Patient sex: M
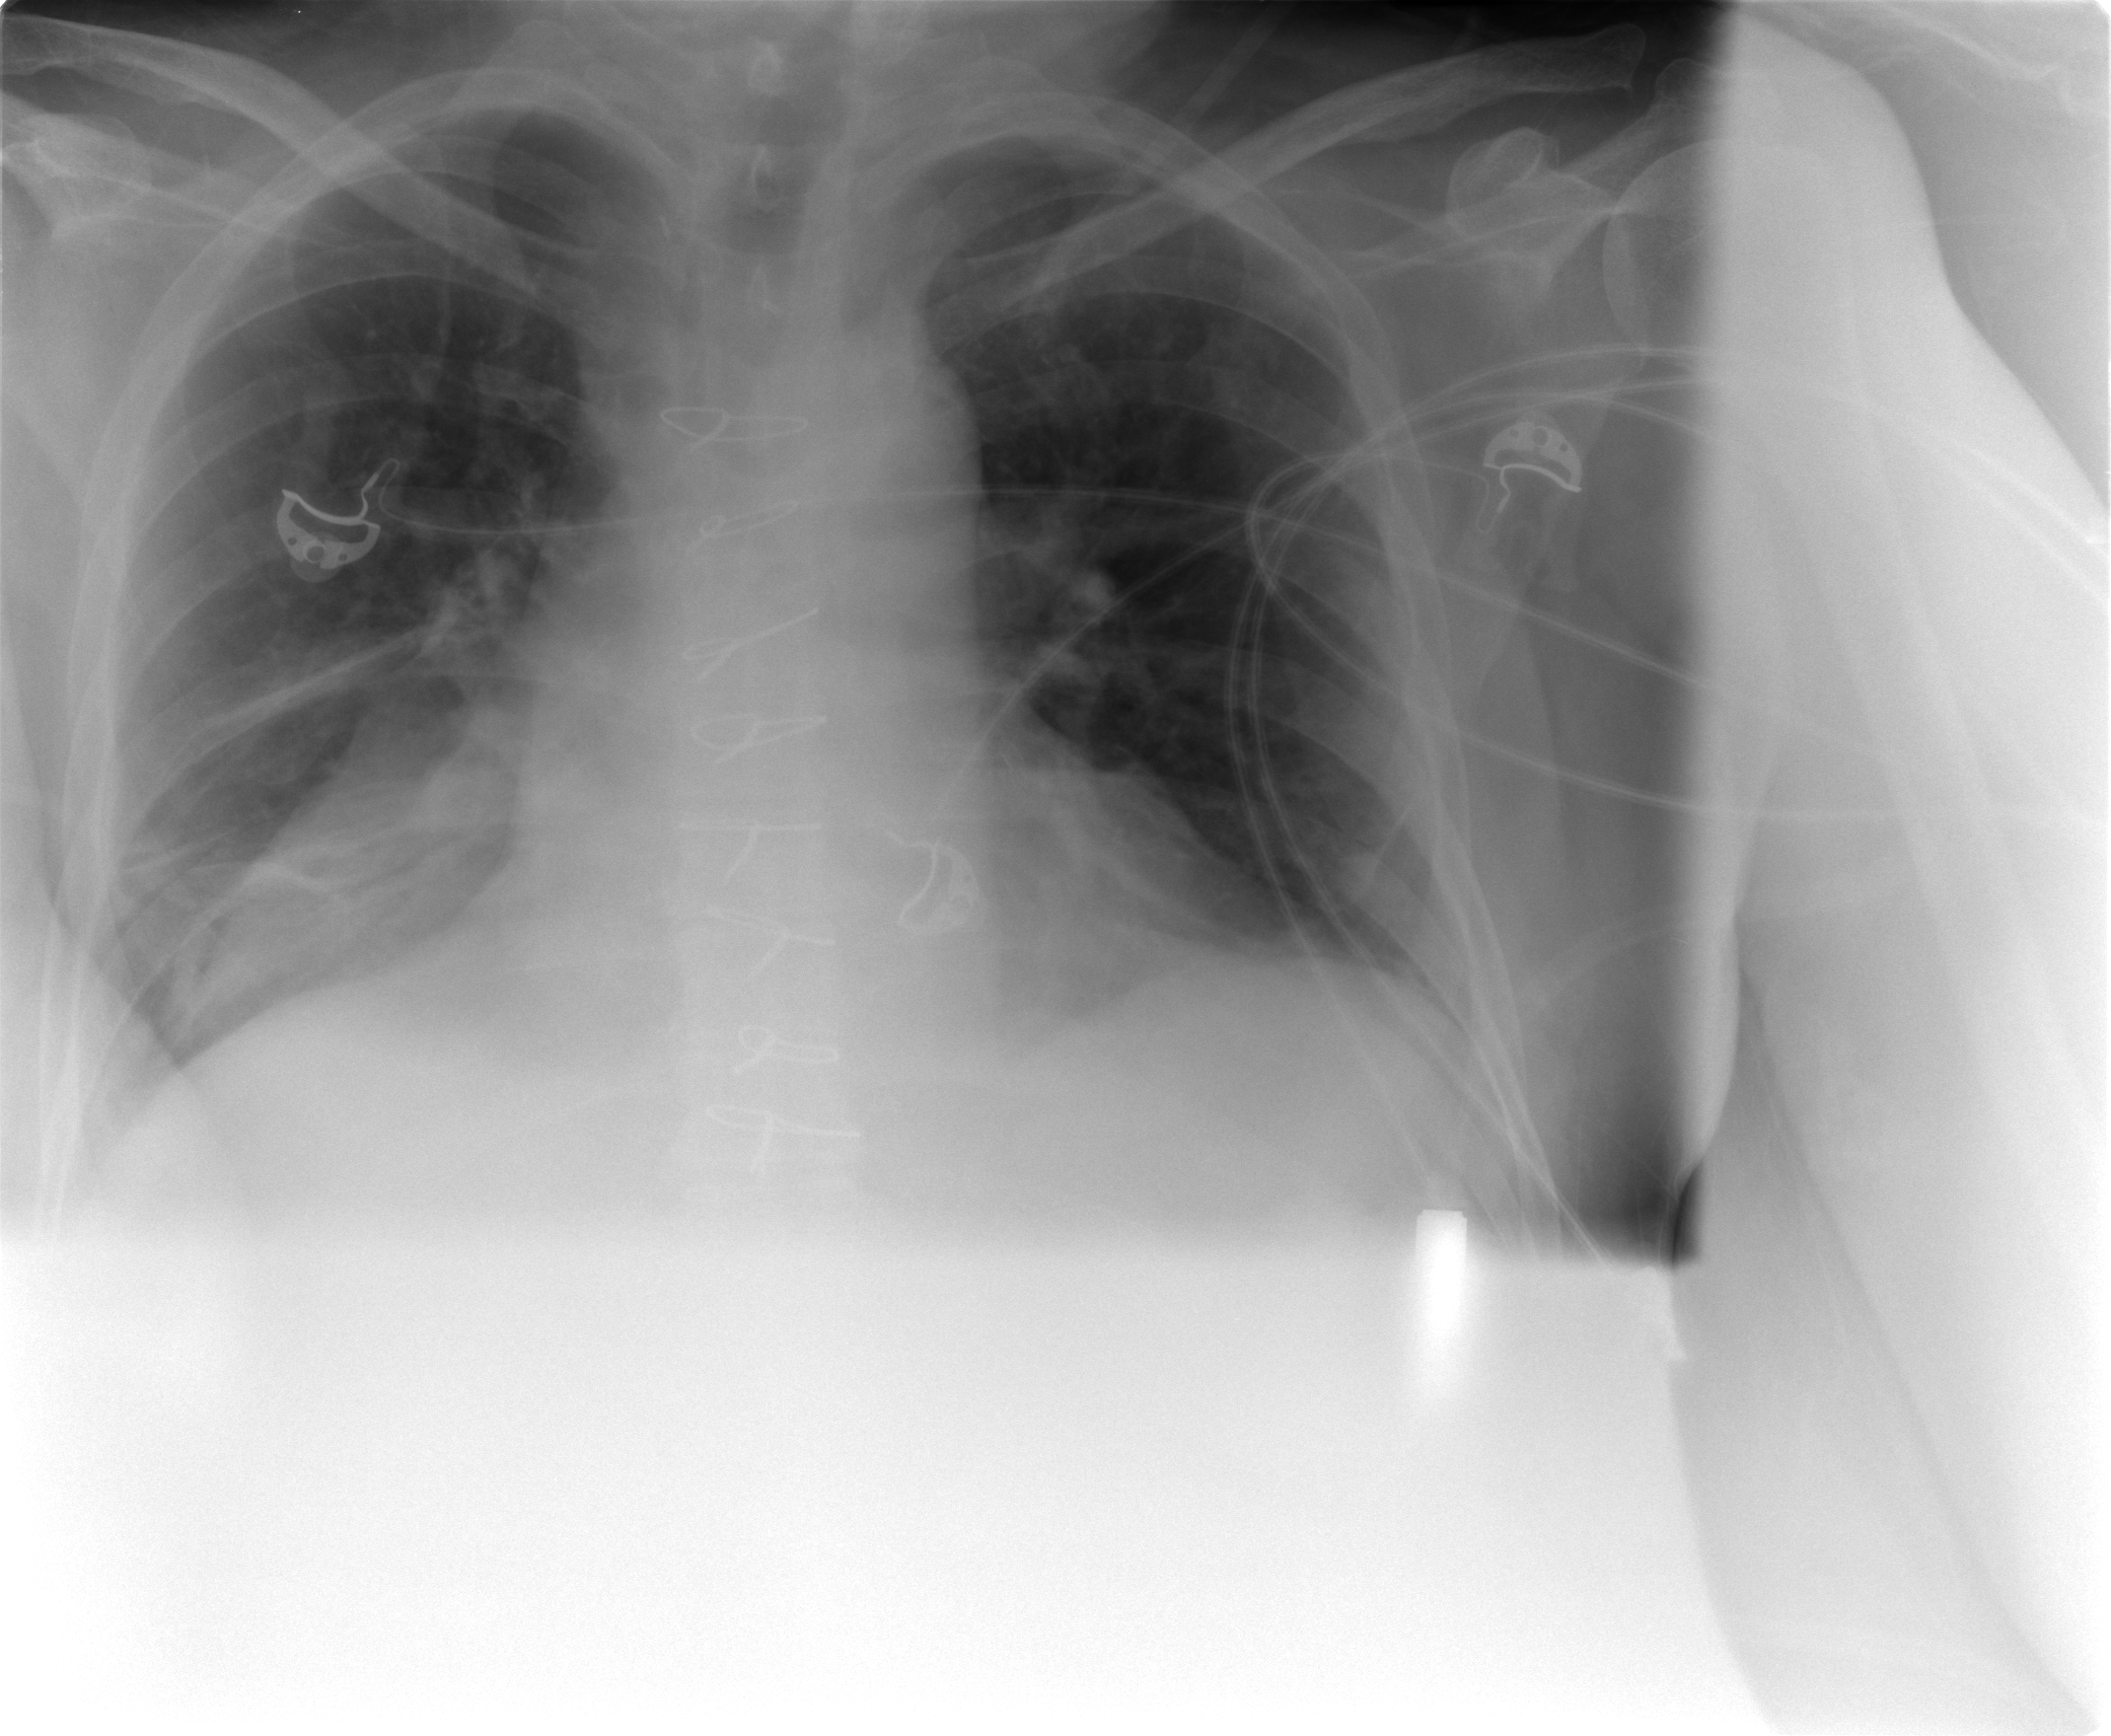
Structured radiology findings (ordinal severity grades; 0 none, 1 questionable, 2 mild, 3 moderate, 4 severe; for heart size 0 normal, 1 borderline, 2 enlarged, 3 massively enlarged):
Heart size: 0
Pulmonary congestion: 1
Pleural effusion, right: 2
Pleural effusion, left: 0
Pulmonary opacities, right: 0
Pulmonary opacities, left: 0
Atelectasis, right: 2
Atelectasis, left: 1